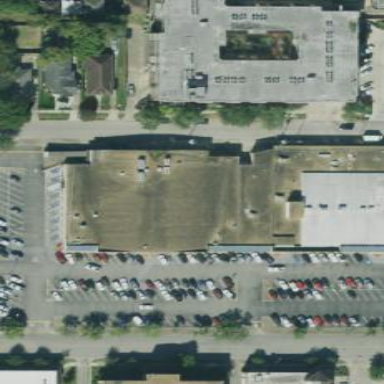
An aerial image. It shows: Retail building with half-hipped roof.